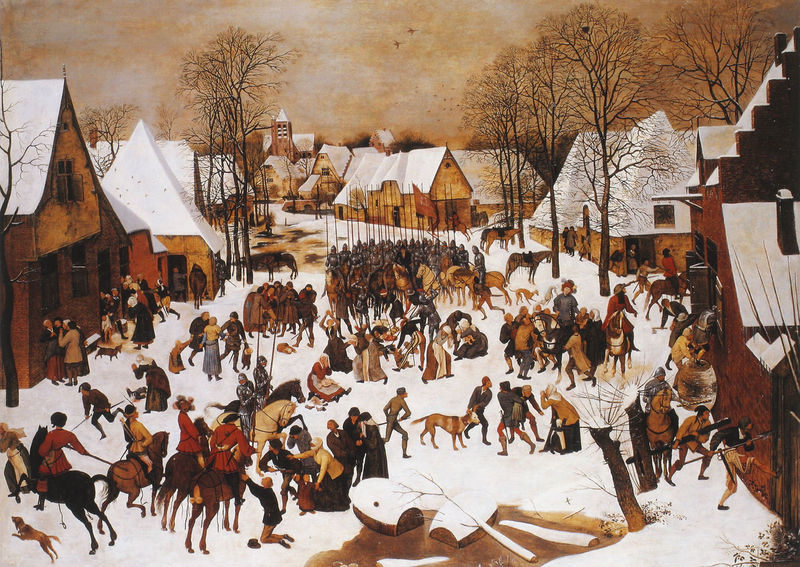
Titel: Der Bethlehemitische Kindermord
Künstler: Pieter d.J. Brueghel
Institution: London, Johnny van Haeften
Schlagwörter: baum, gemälde, himmel, kämpfer, wasser, weiß, bäume, frauen, landschaft, menschen, teich, äste, braun, männer, straße, szene, eis, haus, hund, schnee, niederlande, ast, häuser, boot, boote, kinder, pferd, pferde, reiter, fahnen, giebel, naiv, winter, not, soldaten, paul, militär, raub, überfall, tumult, heer, jagd, jäger, geäst, flehen, lanzen, waser, bruegel, brueghel, standarten, truppe, plünderung, einmarsch, kriegsszene, belgien, pieter